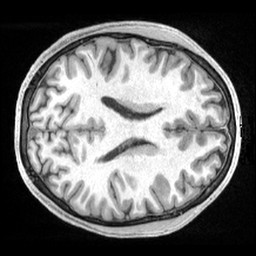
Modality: T1w
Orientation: axial